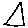
Label: triangle